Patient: sex M, age 60
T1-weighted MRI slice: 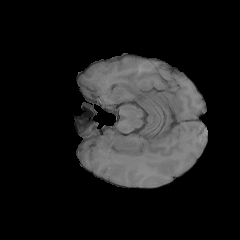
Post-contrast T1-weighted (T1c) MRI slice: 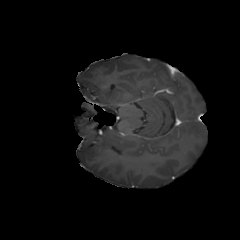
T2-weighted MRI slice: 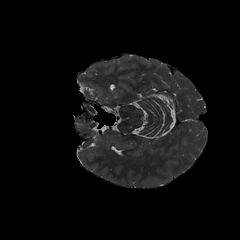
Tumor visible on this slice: no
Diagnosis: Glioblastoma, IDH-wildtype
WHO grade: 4